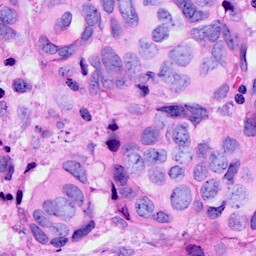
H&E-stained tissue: Breast